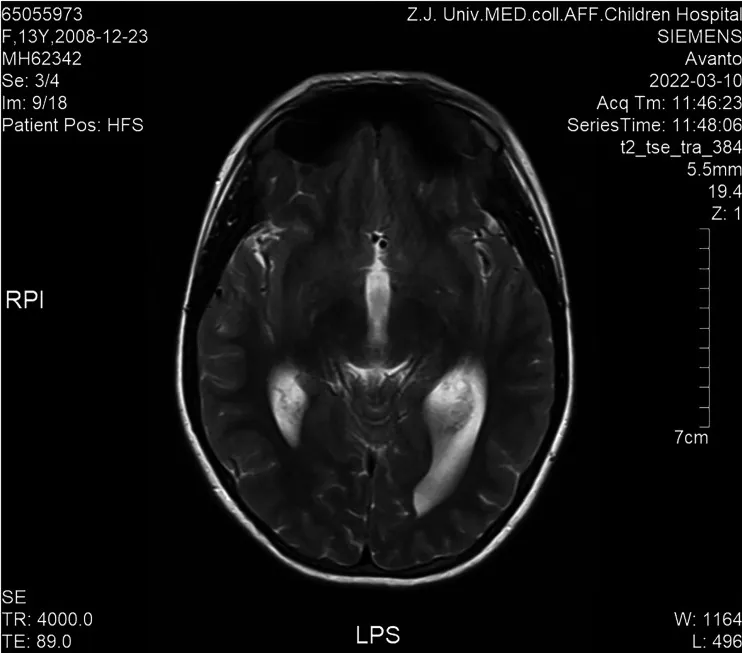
Brain MRI (sagittal position).
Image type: radiology (mri)